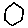
Label: hexagon